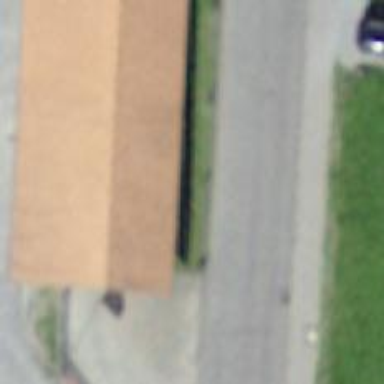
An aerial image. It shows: Garage.